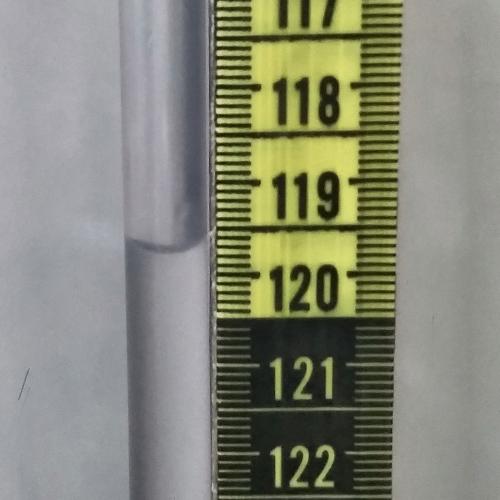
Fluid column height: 119.7 cm